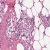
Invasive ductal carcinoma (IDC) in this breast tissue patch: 0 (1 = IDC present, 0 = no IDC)